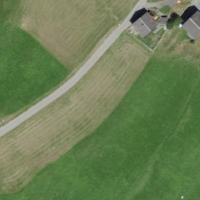
EUNIS habitat code: 24
Species observed at this site:
Salvia pratensis